Aerial crown-view tile of a tropical tree (Barro Colorado Island, Panama), acquired 20250124:
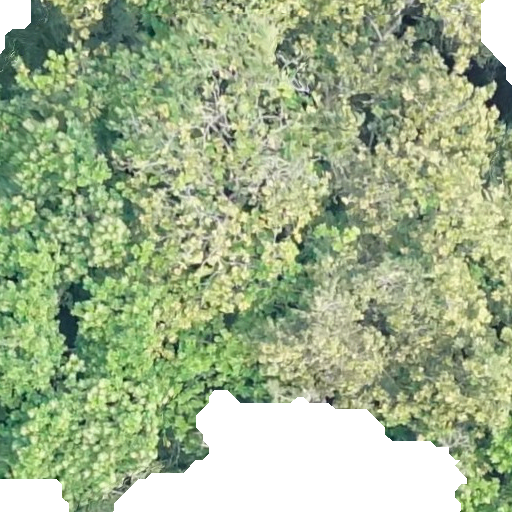
Species: Anacardium excelsum
GBIF accepted scientific name: Anacardium excelsum
Crown area: 761.355 m²